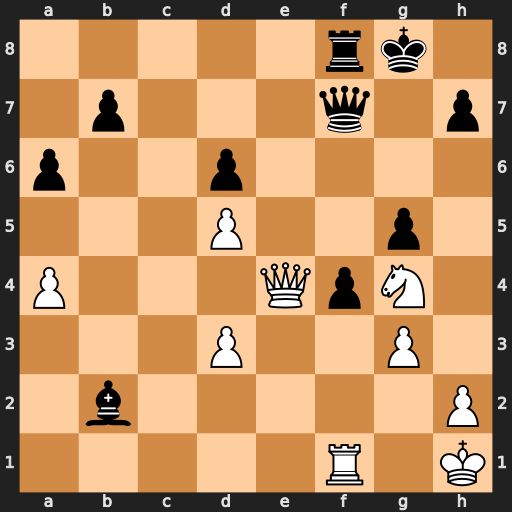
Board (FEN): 5rk1/1p3q1p/p2p4/3P2p1/P3QpN1/3P2P1/1b5P/5R1K
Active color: w
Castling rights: -
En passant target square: -
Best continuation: Nh6+ Kh8 Nxf7+